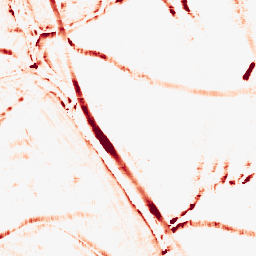
Category: morphological
Decomposition family: morphological_rect
Decomposition parameters: operation: opening
width: 10
height: 10
Upsampling method: sinc_hamming
Upsampling parameters: scale: 4
kernel_size: 8
Upsampling scale: 4